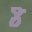
Label: 8